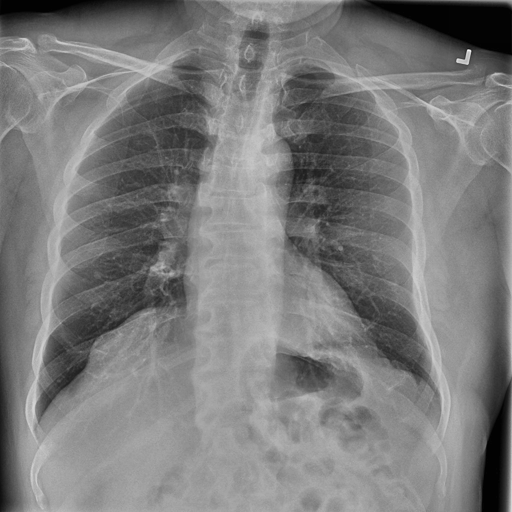
Finding: NORMAL